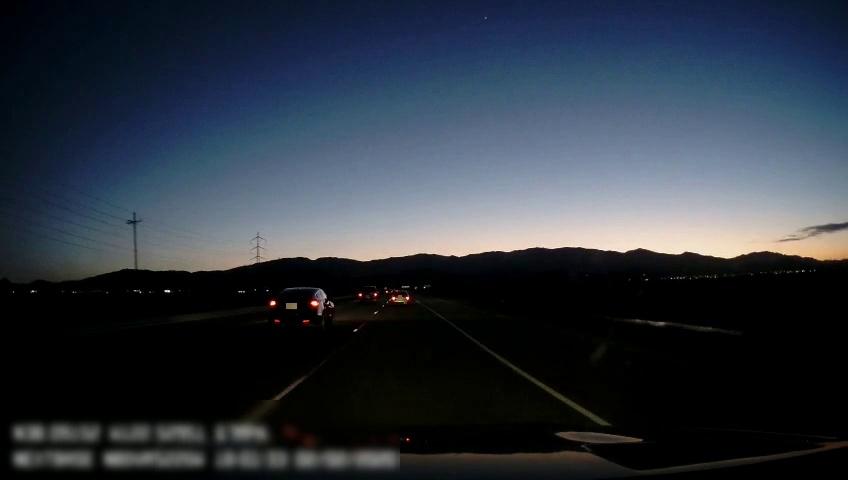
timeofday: Dusk/Dawn/Twilight
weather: Sunny
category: Drivable Space
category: Vehicles | Car
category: Vehicles | Car
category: Vehicles | Car
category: Lanes | Current Lane
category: Lanes | Alternate Lane